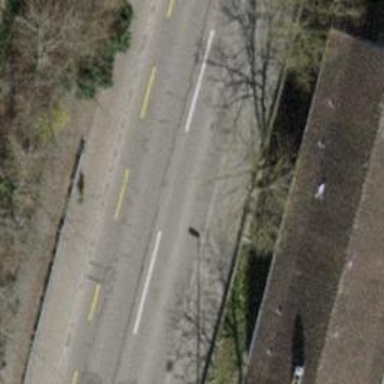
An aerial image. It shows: Tertiary road with asphalt surface and cycle lane.